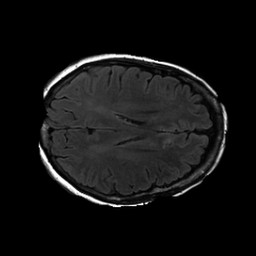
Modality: FLAIR
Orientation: axial
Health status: ill
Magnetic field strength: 3 T